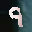
Label: 9